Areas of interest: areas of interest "Art Gallery"
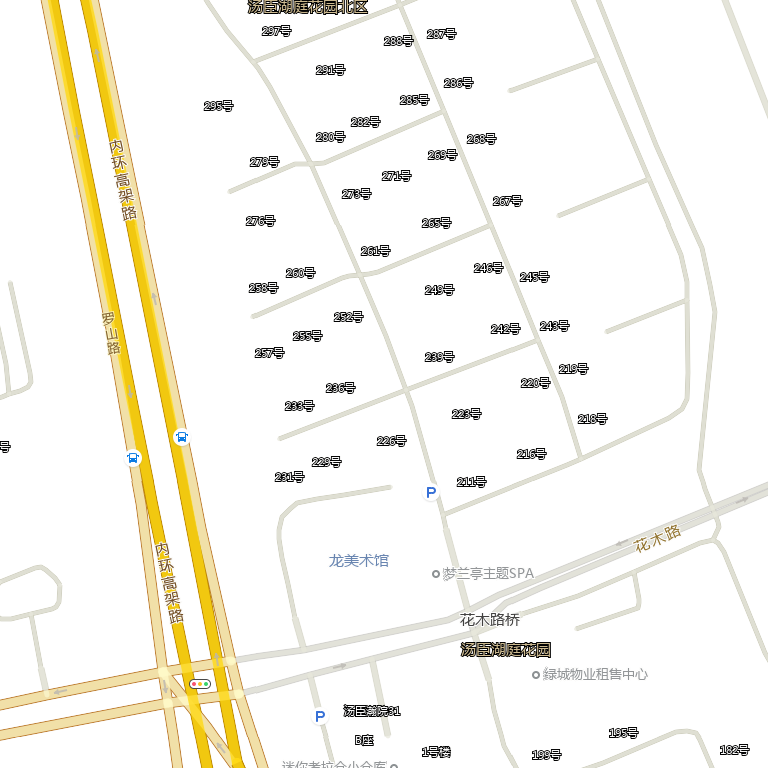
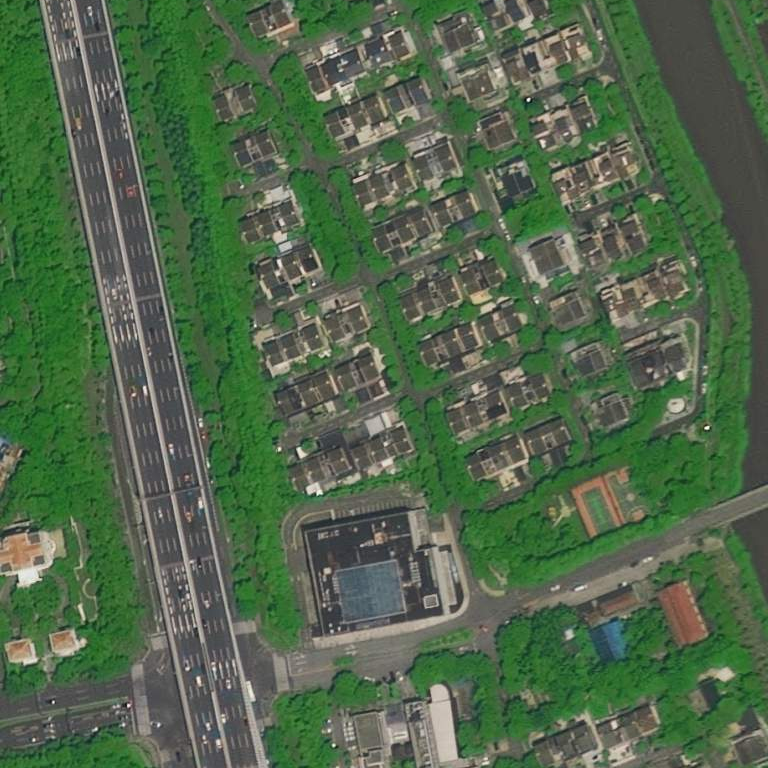